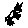
Label: cat